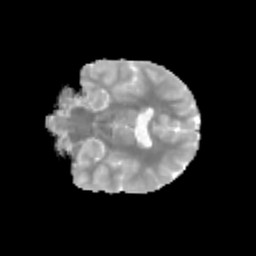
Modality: MD
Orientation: coronal
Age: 9
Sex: male
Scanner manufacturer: siemens
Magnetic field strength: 3 T
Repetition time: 3.8 s
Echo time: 0.07 s